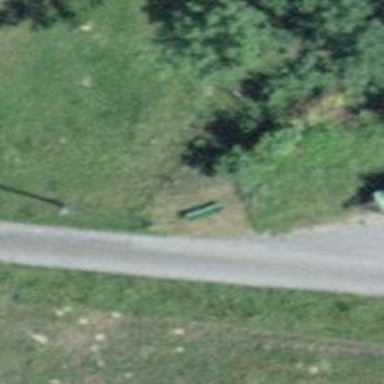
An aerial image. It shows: Bench for seating.